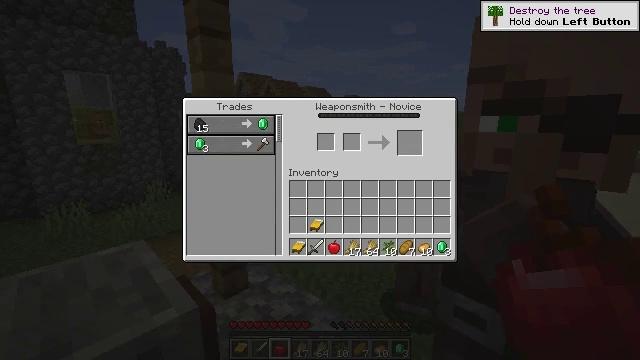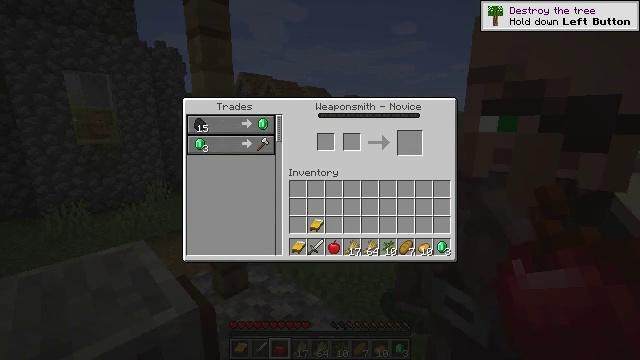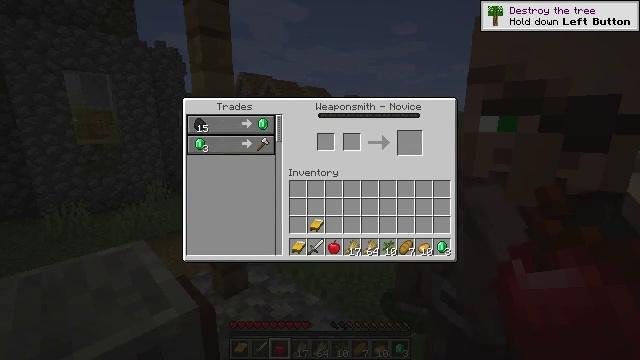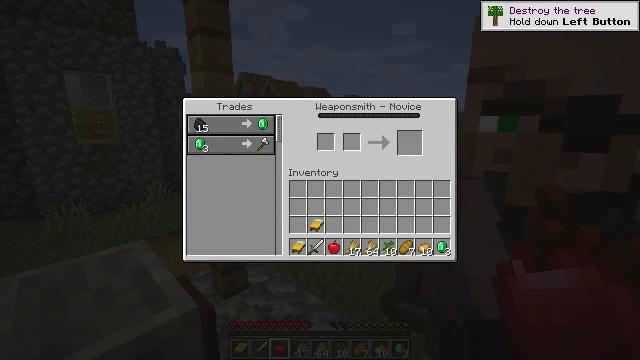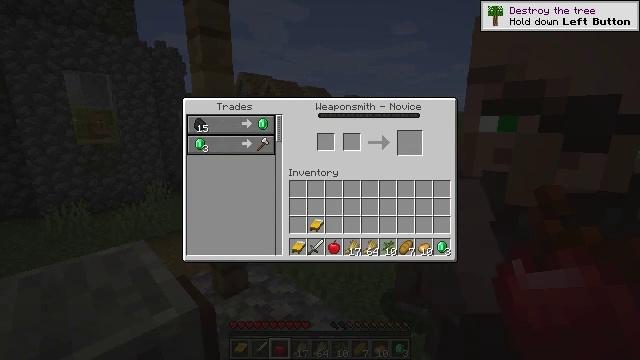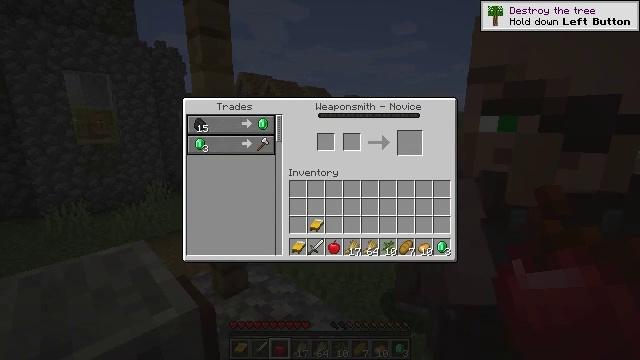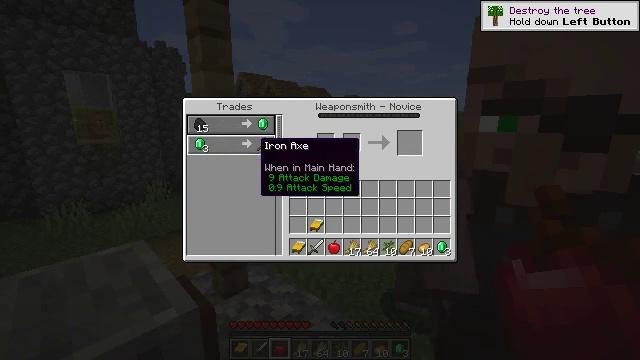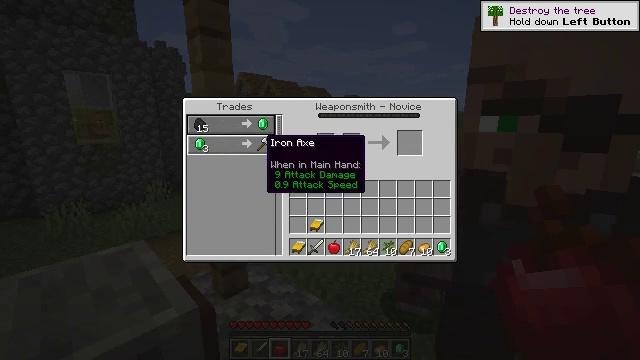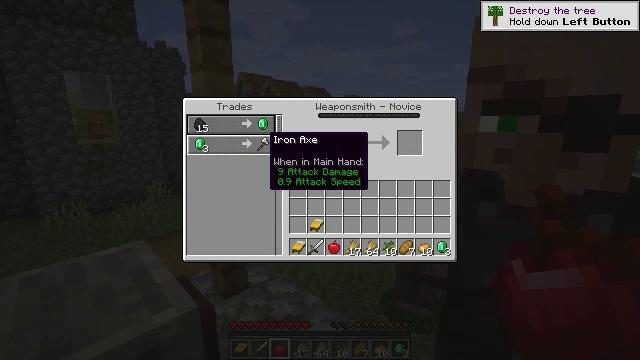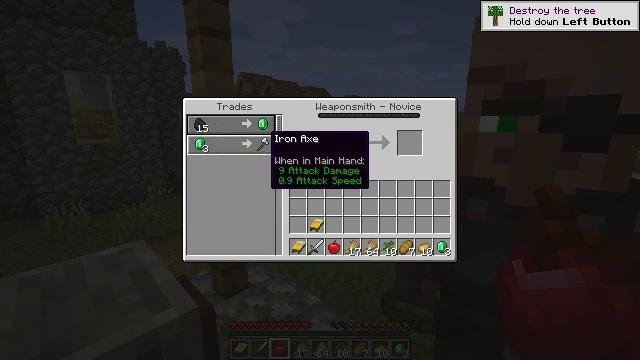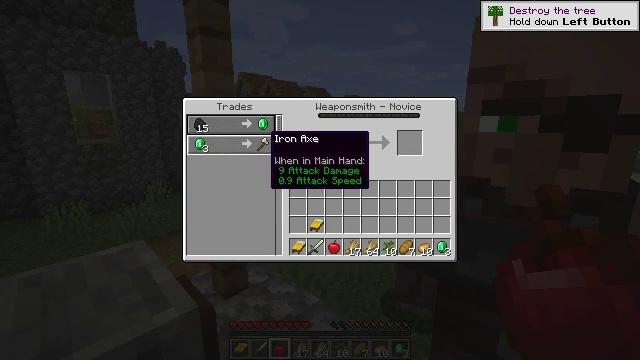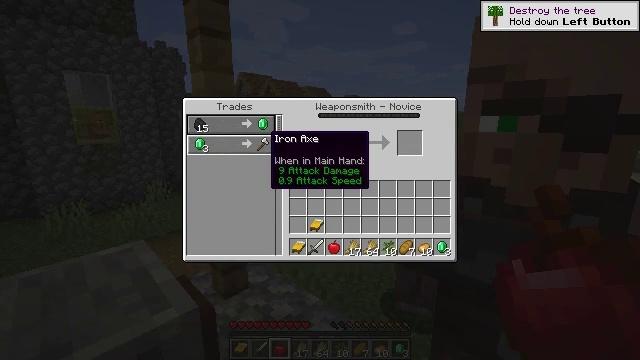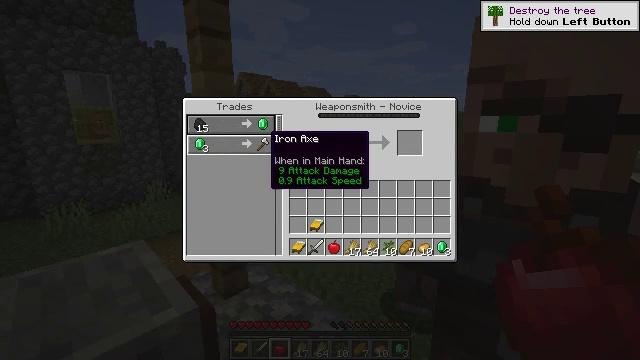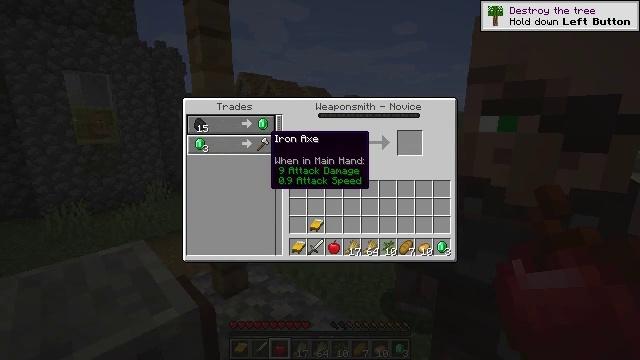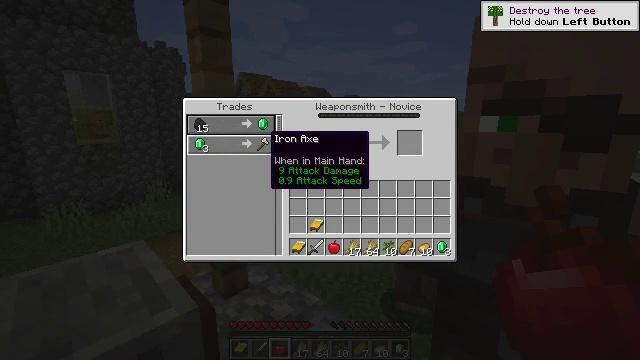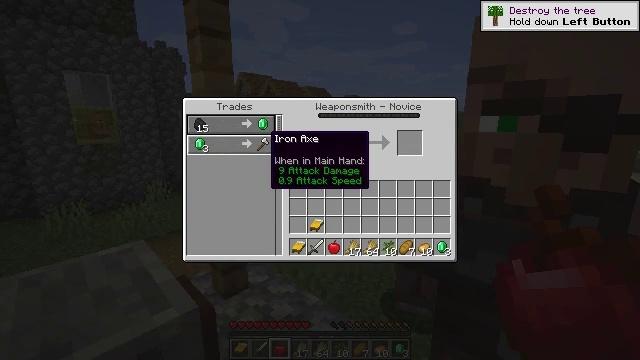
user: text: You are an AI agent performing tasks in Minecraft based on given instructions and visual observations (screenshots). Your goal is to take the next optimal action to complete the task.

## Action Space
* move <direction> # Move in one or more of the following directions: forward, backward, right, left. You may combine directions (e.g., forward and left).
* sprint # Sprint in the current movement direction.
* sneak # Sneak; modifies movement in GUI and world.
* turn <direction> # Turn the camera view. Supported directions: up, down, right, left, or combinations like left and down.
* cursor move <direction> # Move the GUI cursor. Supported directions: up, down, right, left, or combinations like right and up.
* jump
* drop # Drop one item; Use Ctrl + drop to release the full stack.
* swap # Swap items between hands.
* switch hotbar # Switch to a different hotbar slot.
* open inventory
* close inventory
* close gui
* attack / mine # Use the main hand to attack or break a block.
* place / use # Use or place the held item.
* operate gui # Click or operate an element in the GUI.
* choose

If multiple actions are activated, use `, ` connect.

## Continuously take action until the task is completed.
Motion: motion action
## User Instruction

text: craft item air
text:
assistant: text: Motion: cursor move left and up
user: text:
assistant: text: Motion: no_op
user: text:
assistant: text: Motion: no_op
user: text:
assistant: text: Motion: no_op
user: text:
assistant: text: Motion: cursor move right
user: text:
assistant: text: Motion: cursor move right
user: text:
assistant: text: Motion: no_op
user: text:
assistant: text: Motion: no_op
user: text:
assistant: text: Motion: no_op
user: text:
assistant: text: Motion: no_op
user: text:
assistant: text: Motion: no_op
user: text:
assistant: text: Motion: no_op
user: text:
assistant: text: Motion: no_op
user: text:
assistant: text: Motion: no_op
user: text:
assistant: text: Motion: no_op
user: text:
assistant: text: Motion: no_op
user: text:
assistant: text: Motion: no_op
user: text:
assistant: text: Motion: no_op
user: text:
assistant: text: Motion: no_op
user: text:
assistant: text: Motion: no_op
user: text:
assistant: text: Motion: no_op
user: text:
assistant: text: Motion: no_op
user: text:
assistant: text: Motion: no_op
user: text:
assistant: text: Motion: no_op
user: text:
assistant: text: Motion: no_op
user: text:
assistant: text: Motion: no_op
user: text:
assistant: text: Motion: no_op
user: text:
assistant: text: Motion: no_op
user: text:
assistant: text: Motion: no_op
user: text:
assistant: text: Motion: no_op